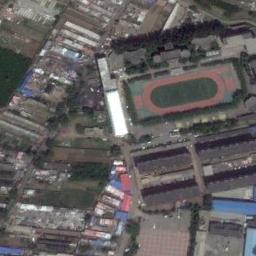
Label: ground_track_field